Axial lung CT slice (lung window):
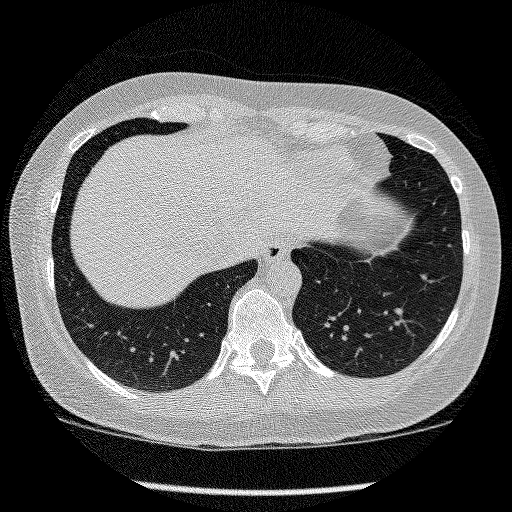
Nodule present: no